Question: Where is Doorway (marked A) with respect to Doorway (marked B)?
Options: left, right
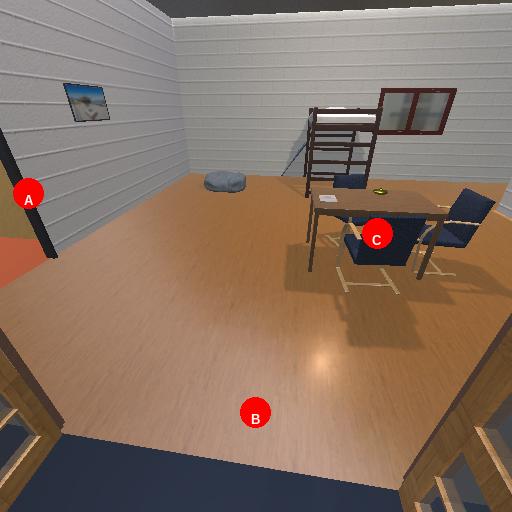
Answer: left